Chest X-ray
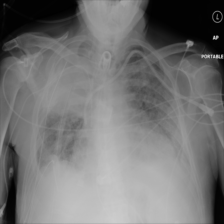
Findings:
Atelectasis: negative
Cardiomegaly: negative
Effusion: positive
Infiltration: negative
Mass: negative
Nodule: negative
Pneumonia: negative
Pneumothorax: negative
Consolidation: positive
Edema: positive
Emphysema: negative
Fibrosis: negative
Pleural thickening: negative
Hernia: negative